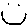
Label: smiley face